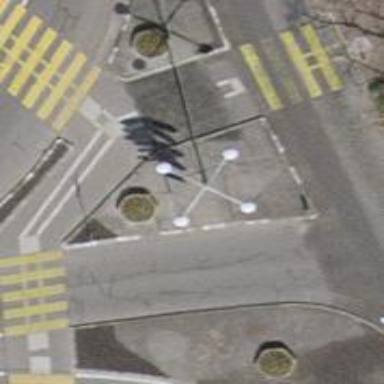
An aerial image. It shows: Traffic calming island.